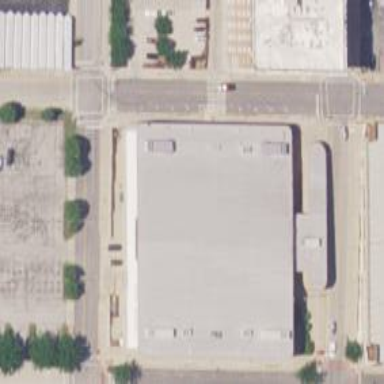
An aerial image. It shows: Commercial building.